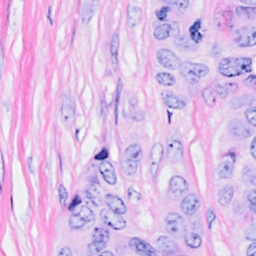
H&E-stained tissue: Breast